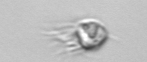
Label: Balanion